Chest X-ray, PA view. Patient: 65 years old, sex M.
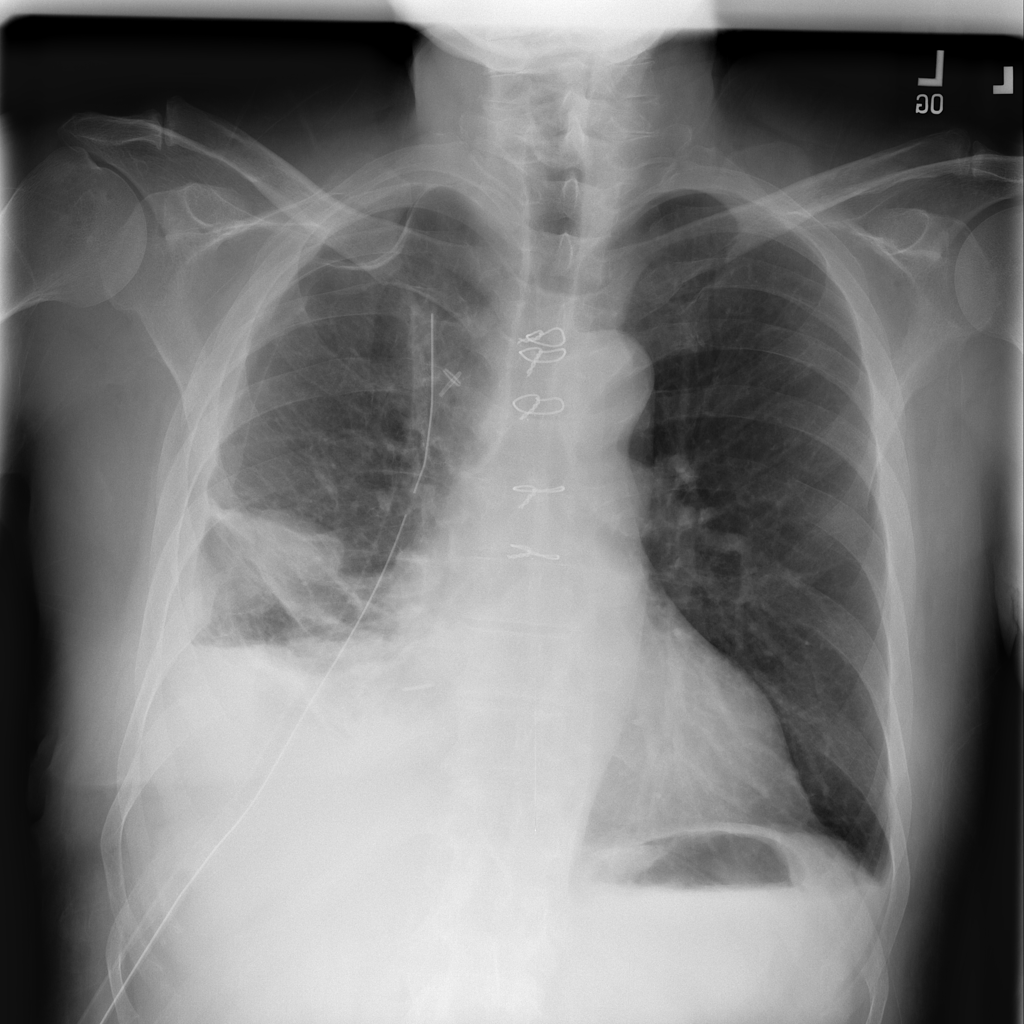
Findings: No Finding